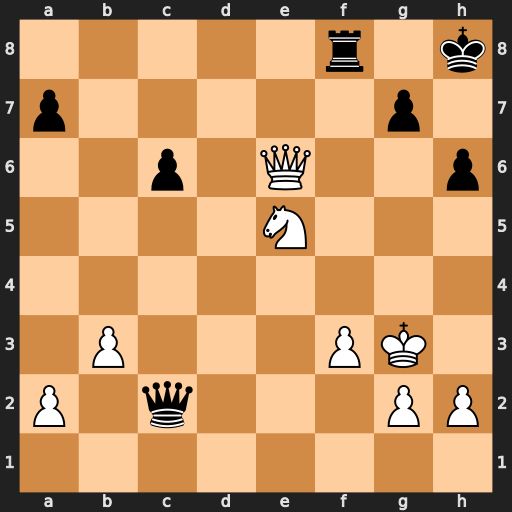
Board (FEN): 5r1k/p5p1/2p1Q2p/4N3/8/1P3PK1/P1q3PP/8
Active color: w
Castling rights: -
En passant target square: -
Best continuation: Ng6+ Qxg6+ Qxg6